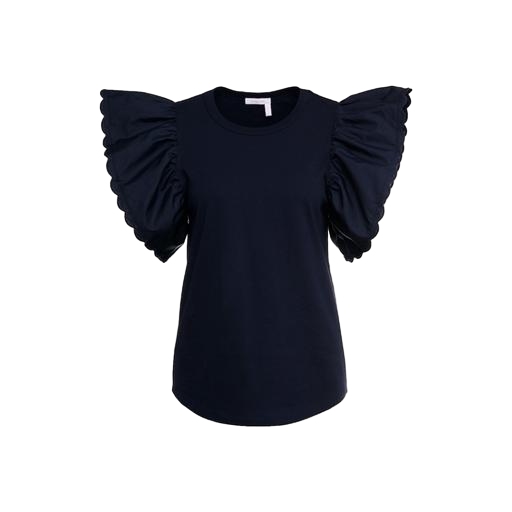
chloé micro pleat top ruffled shoulder detail, chloé top, blue flutter-sleeve top, white background